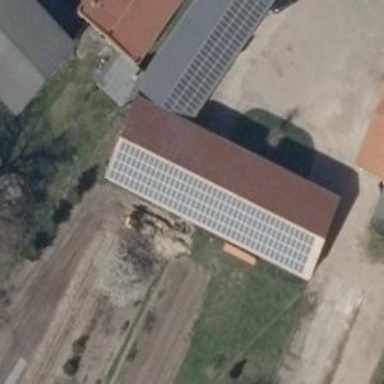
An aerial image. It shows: Solar photovoltaic panel generator producing electricity as small installation.